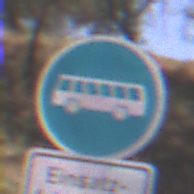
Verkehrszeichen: Busssonderstreifen
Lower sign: BesondereFahrzeugeUndTransportgueter3
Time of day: Midday
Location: Outdoor (RoadRail)
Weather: Clear
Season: NotSpecified
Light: Natural